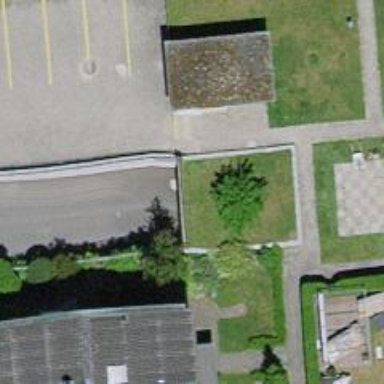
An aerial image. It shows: Parking entrance.